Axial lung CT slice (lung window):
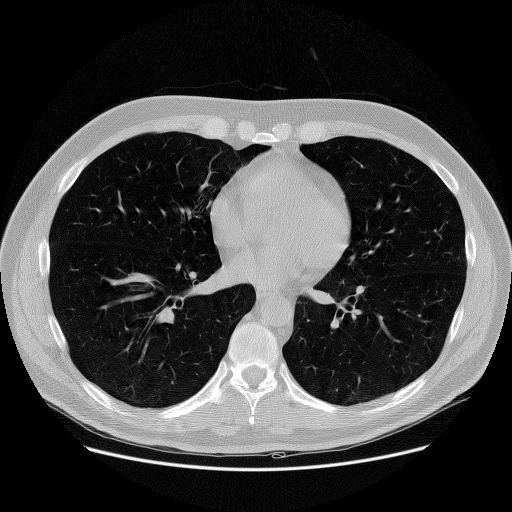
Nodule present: no